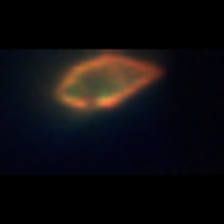
Taxon: Gymnodinium
Group: Dinoflagellates